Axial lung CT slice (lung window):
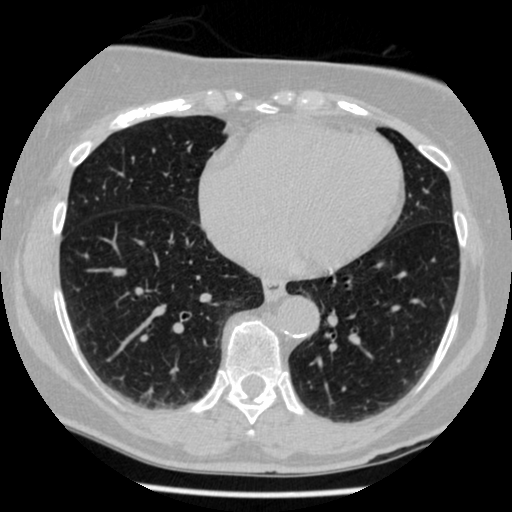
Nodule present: no